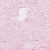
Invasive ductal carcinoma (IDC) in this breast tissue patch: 0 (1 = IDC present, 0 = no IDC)